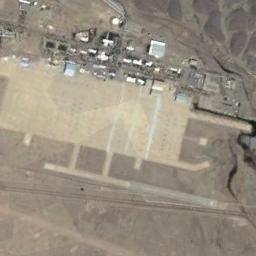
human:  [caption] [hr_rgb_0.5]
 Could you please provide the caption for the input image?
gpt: There are many buildings beside the runway of the airport .

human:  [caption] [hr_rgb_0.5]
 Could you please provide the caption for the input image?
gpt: There is an airport built in bare land .

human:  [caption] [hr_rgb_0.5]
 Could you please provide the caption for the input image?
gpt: An airport with some runways and an open area in the vacant lot and some buildings beside .

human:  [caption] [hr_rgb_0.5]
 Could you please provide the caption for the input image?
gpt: The lawn is divided into various shapes by the airstrip .

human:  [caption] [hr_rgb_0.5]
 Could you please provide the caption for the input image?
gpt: The airfield has a large space .